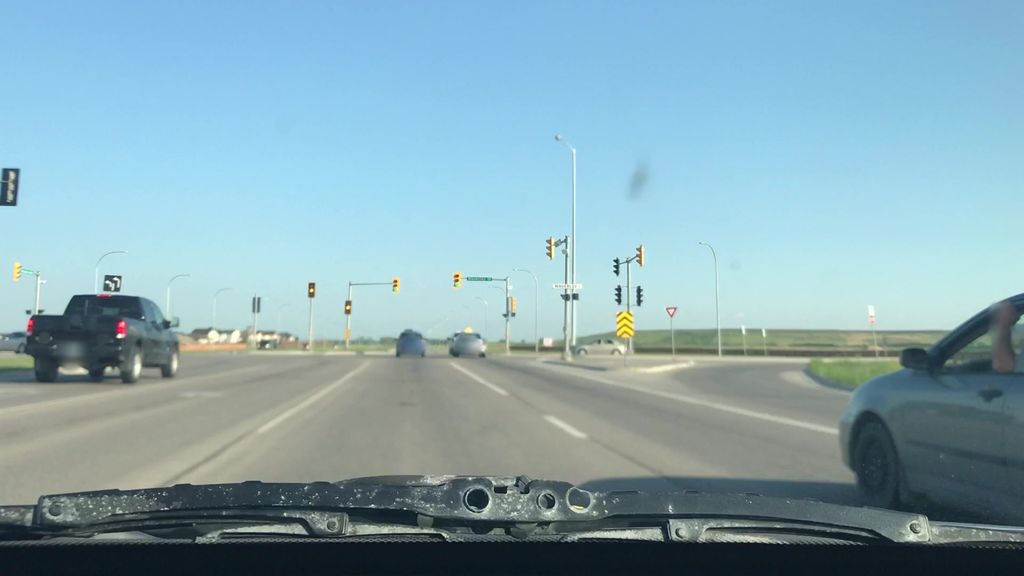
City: winnipeg